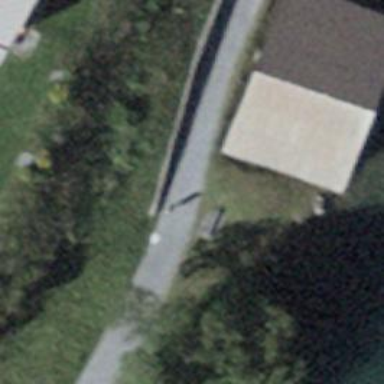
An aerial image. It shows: Bench for seating.